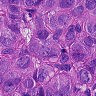
Metastatic tissue present: yes